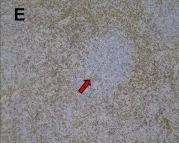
CD3. IHCx100).
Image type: pathology (immunostaining)